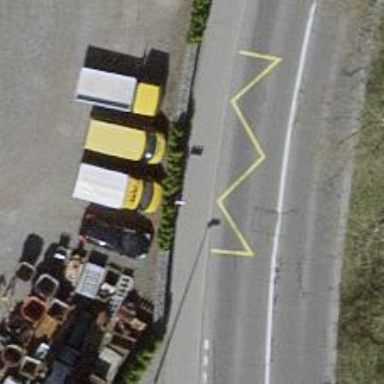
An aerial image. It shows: Bus stop with platform for public transport.